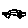
Label: car